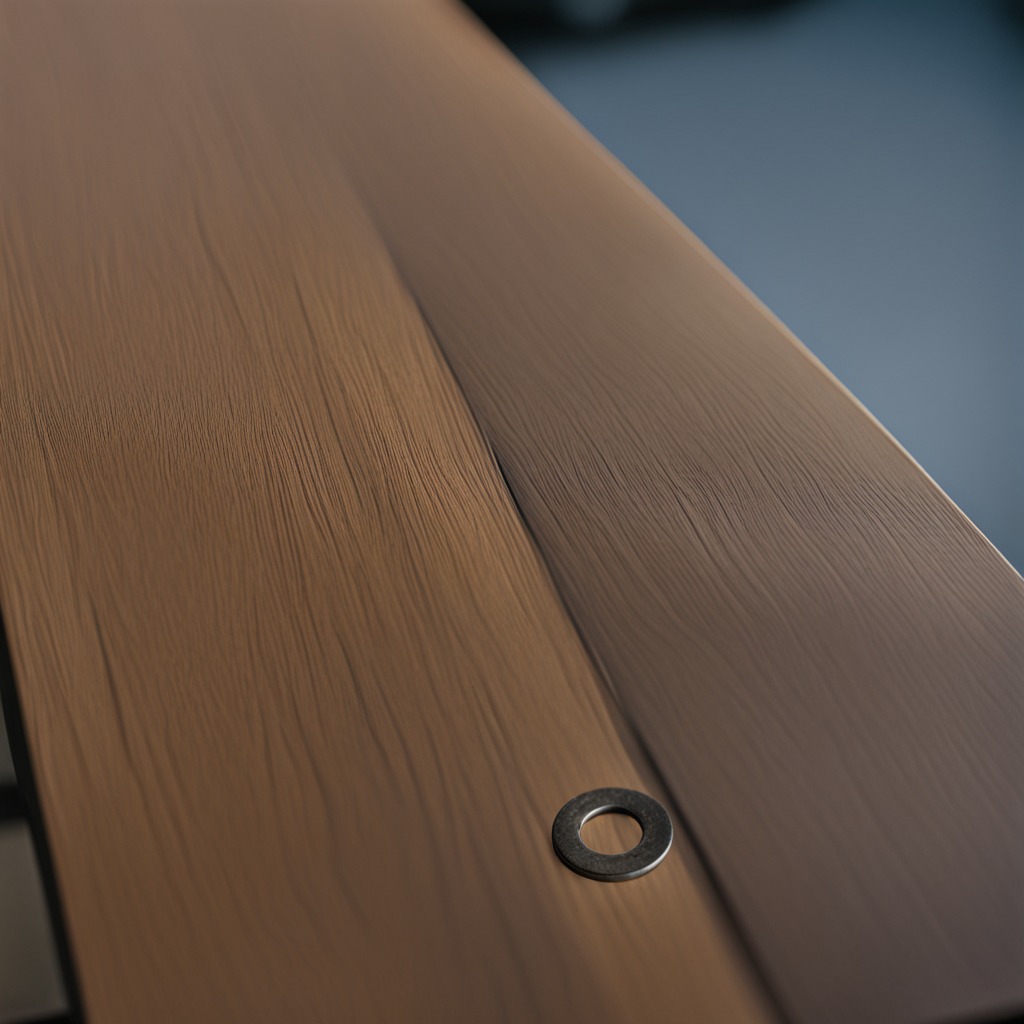
A flat metal washer is lying on the old table.